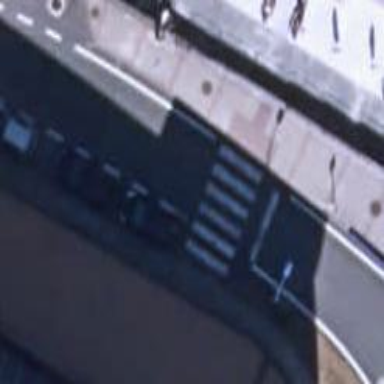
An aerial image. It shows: Uncontrolled zebra crossing on the road.